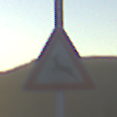
Verkehrszeichen: WildwechselRechts
Umgebung: Outdoor, Nature
Tageszeit: SunriseSunset
Wetter: Clear
Licht: Natural
Jahreszeit: NotSpecified
Kontrast: HighContrast